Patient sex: M
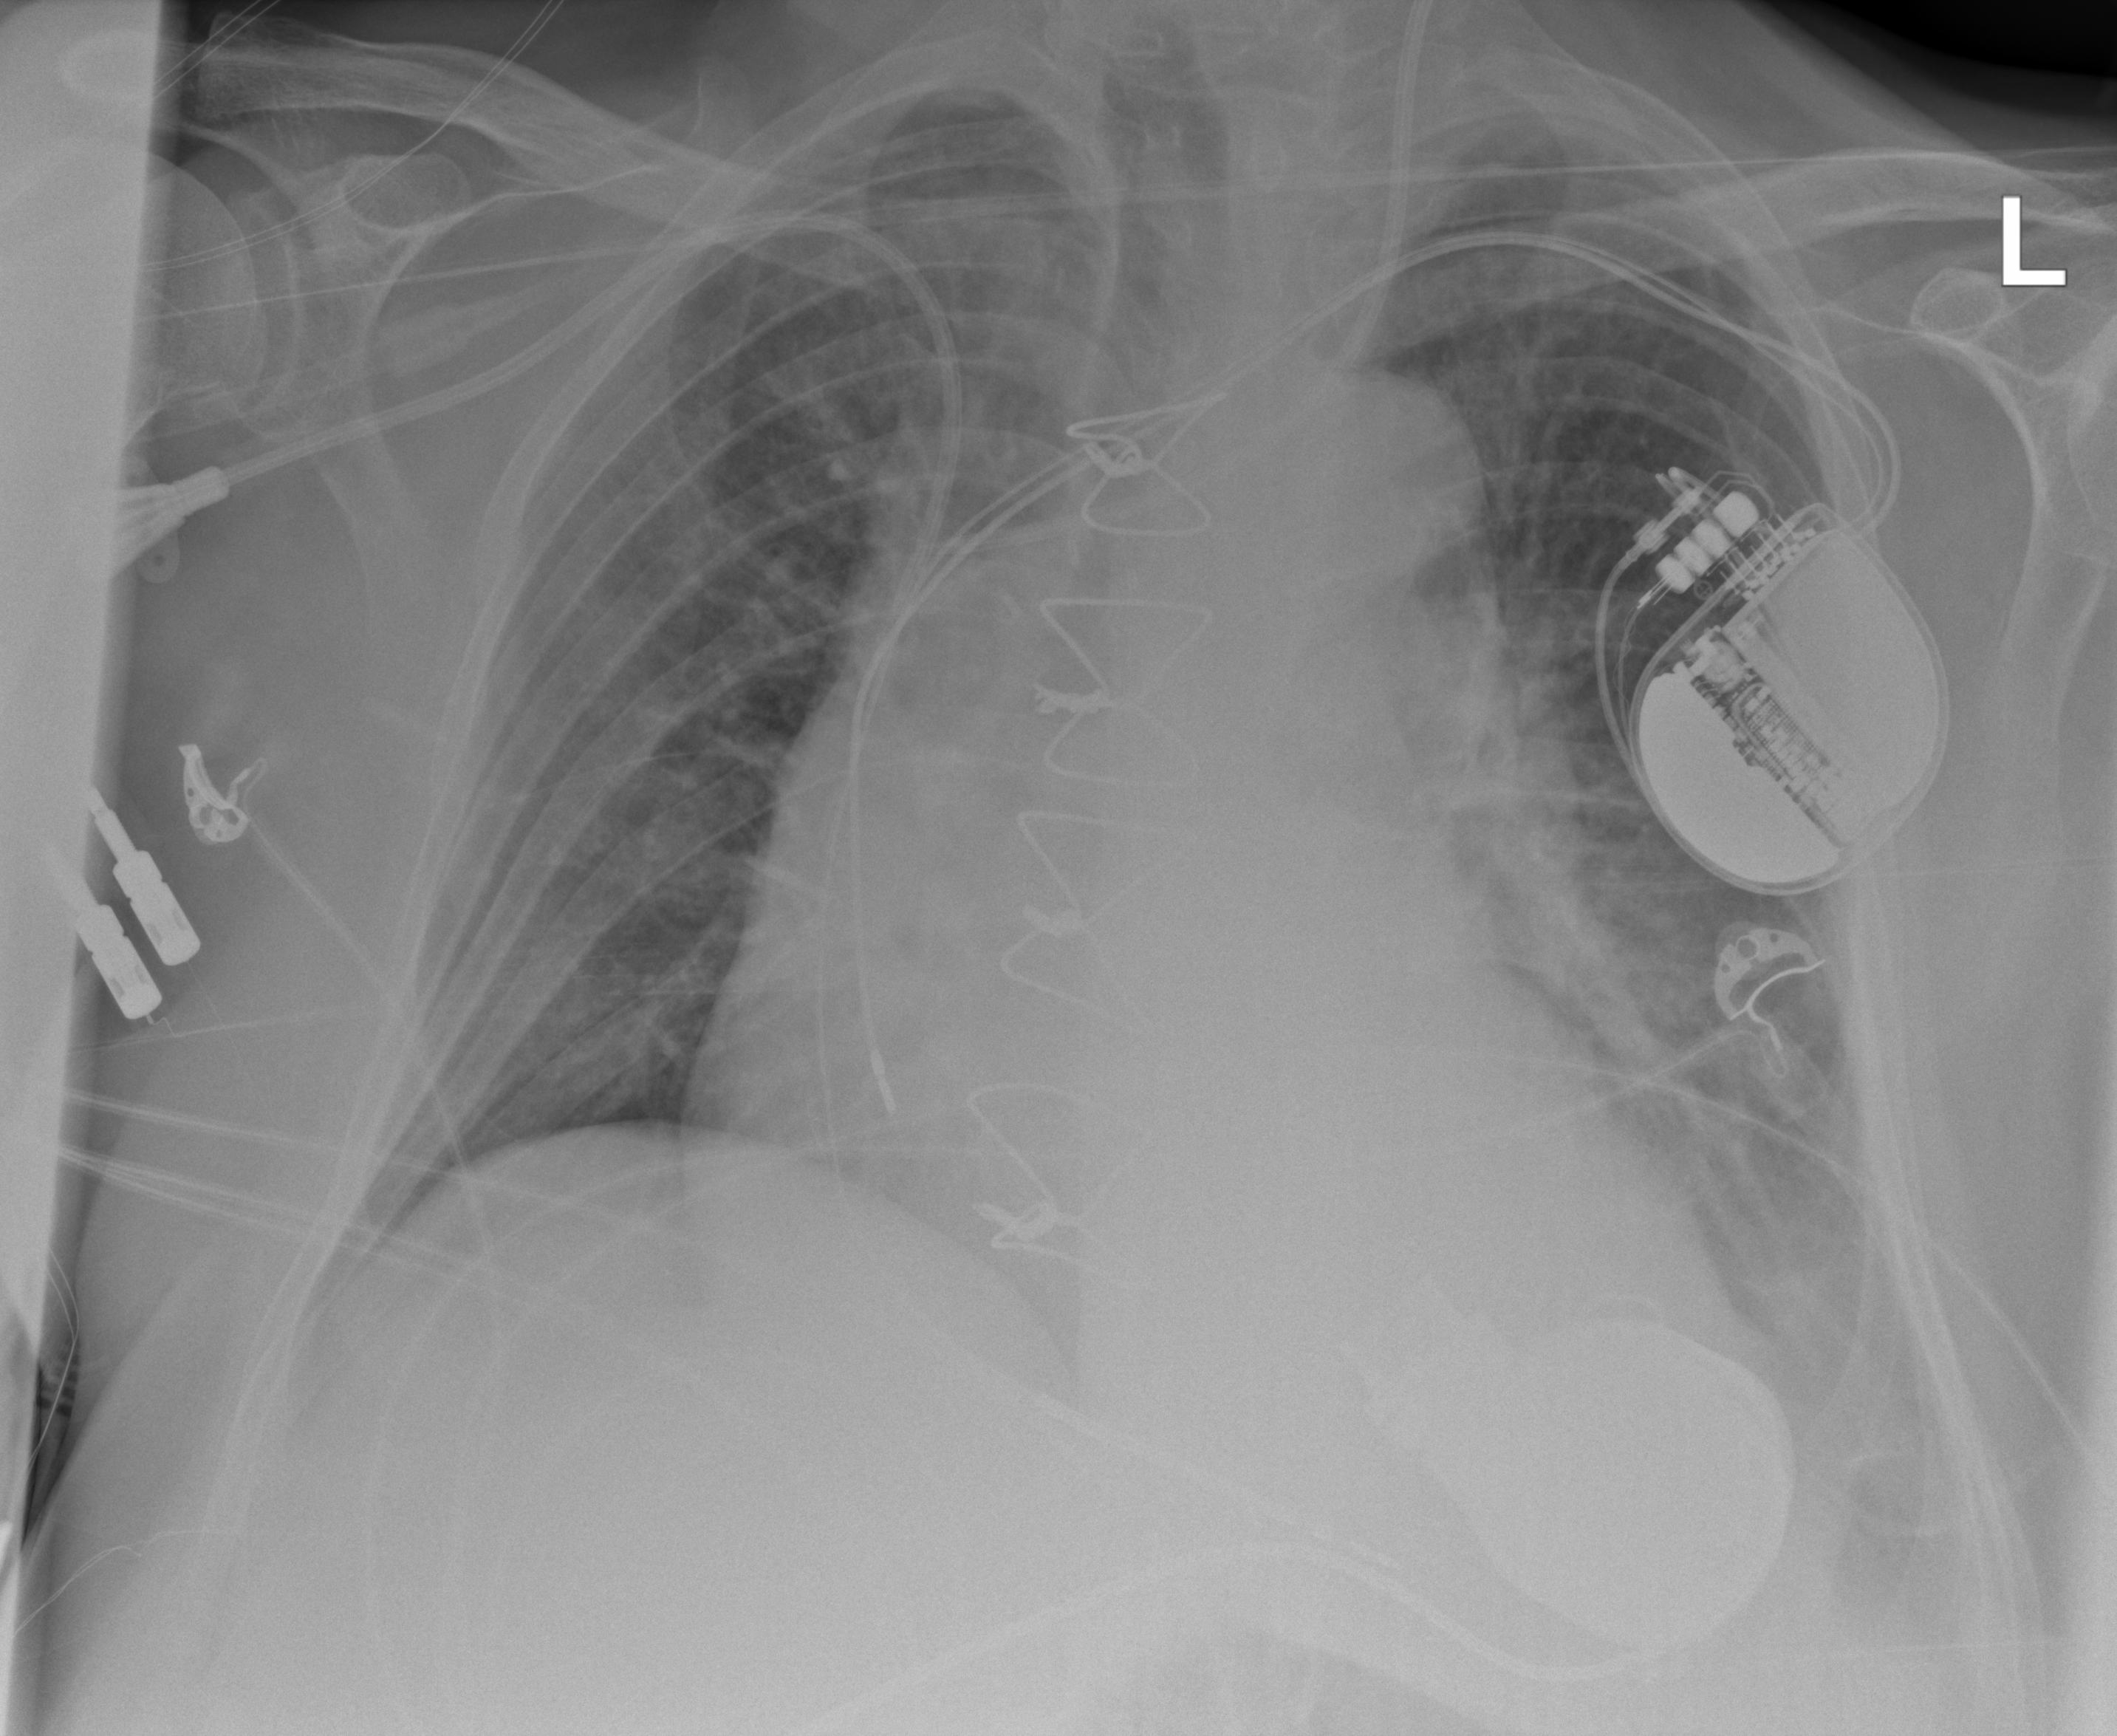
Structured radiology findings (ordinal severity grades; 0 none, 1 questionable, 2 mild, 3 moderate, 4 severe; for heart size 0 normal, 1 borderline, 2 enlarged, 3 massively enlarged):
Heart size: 2
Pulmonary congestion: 2
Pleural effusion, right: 1
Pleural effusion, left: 2
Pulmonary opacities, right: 2
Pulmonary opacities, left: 2
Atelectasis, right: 0
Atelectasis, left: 3